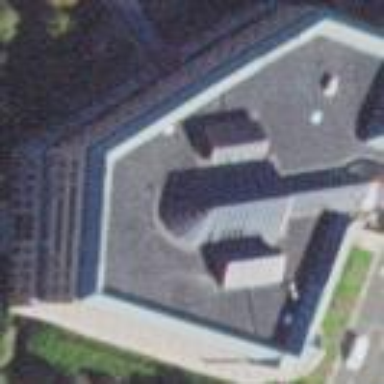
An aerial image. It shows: Government office building.